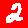
Digit: 2